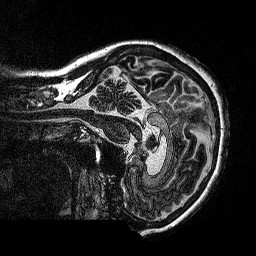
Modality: MP2RAGE
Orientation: sagittal
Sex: female
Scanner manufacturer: siemens
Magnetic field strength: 3 T
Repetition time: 5 s
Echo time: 0.00292 s